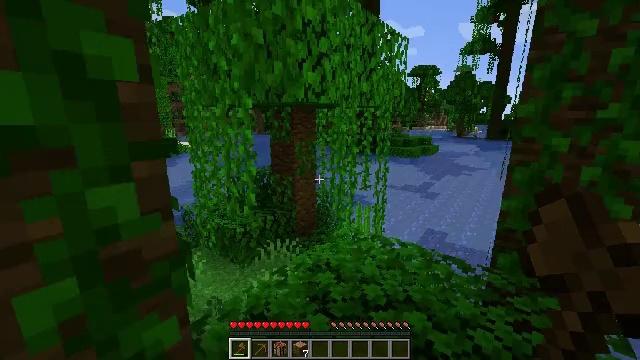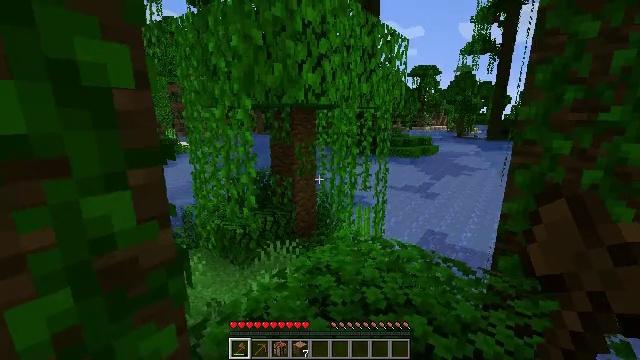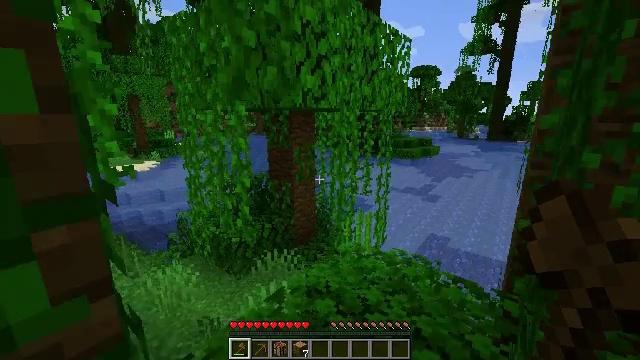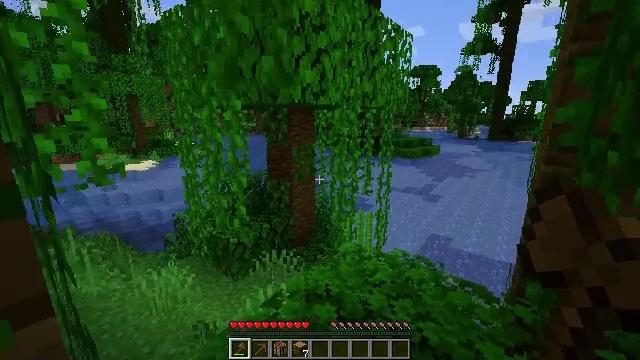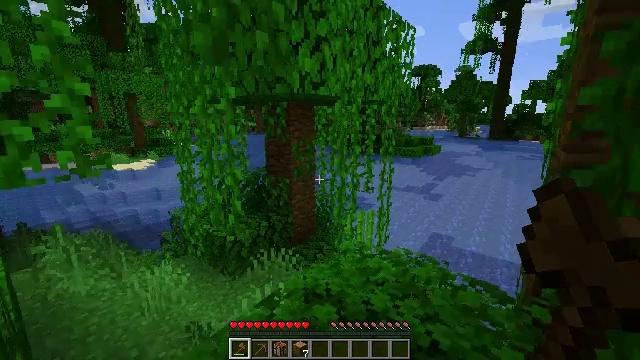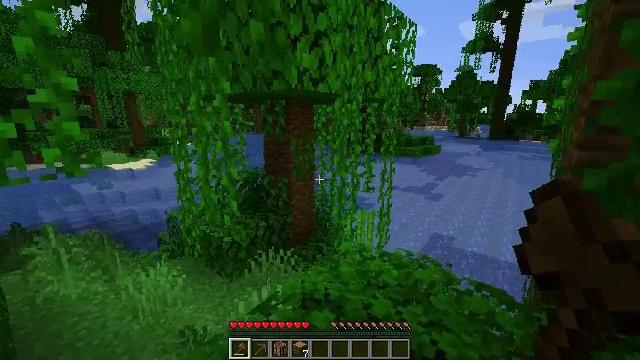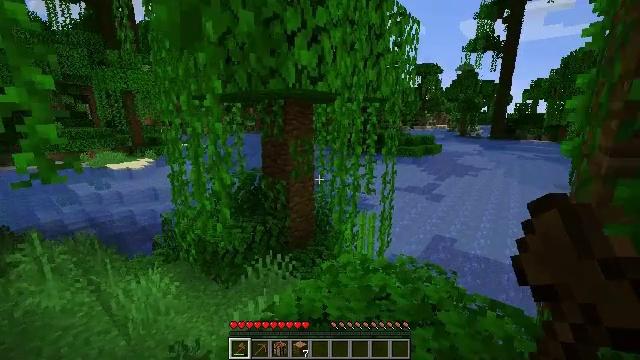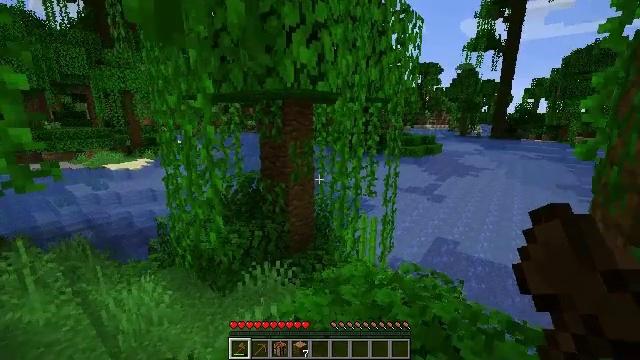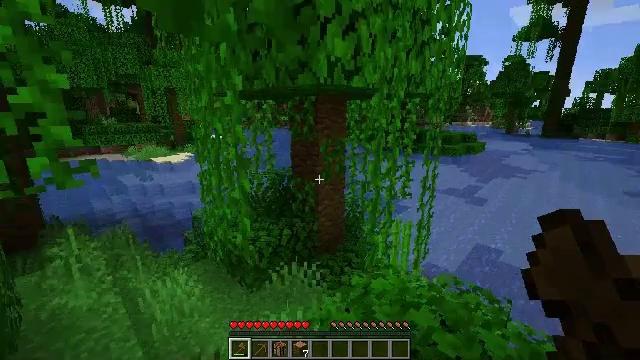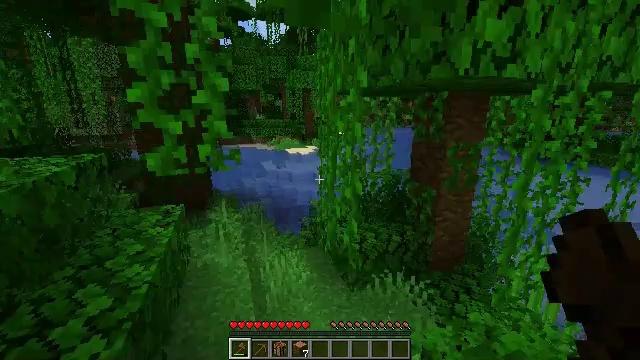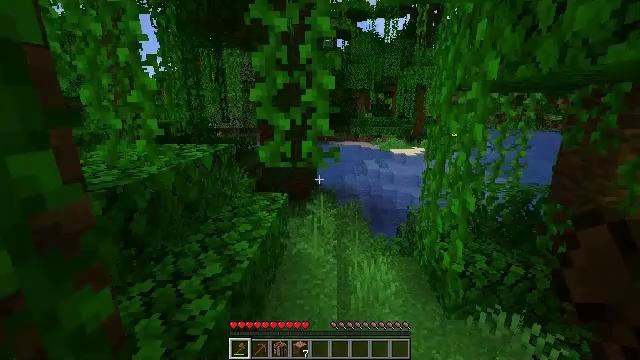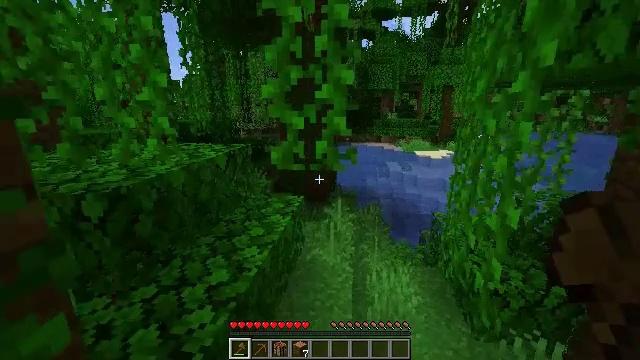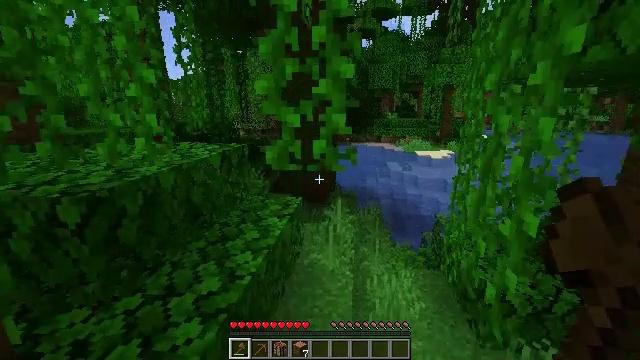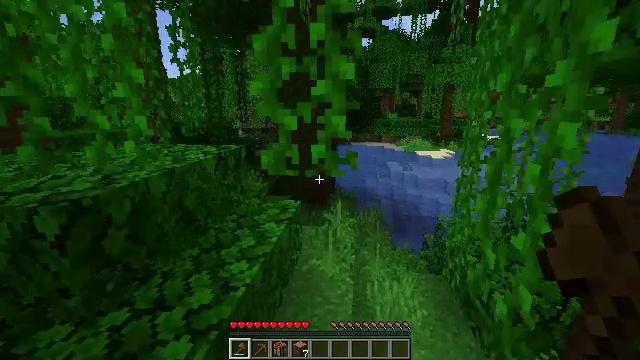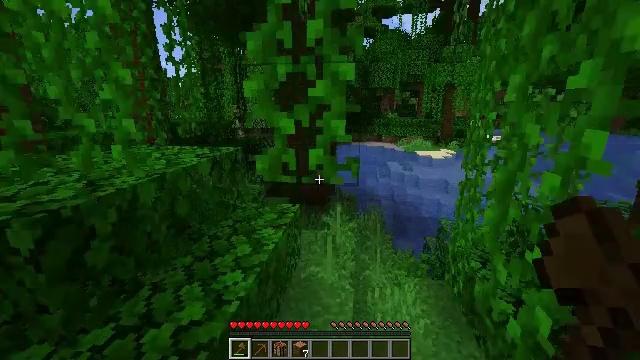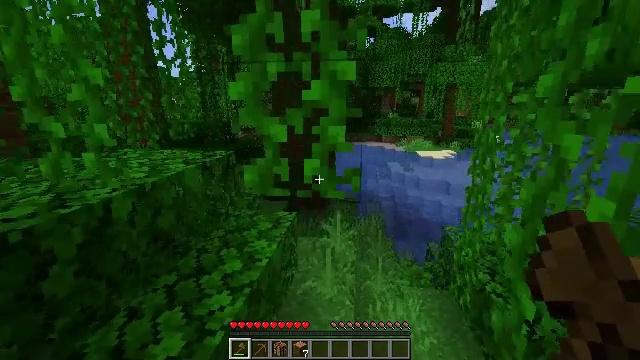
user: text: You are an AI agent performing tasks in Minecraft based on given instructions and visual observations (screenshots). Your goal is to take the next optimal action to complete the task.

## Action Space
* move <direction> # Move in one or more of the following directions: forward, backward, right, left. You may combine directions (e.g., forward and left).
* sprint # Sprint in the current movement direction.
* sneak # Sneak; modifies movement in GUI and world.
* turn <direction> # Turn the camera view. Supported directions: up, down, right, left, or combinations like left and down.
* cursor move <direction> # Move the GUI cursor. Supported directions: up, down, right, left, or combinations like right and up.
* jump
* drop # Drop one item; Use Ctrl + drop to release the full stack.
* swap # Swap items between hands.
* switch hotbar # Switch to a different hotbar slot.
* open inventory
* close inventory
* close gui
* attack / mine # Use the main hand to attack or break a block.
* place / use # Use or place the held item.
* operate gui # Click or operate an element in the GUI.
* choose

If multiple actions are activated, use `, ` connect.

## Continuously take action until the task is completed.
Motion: motion action
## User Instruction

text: Mine the grass in the plains.
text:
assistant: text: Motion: move forward
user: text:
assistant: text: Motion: move forward
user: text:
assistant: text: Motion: move forward
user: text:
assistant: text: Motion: move forward
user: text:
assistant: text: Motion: move forward
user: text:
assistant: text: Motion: move forward
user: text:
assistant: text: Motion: move forward
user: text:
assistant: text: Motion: move forward, turn left
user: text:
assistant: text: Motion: move forward, turn left
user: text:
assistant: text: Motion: move forward, turn left
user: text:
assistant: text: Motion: move forward, turn left
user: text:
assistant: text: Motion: move forward
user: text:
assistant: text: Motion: move forward
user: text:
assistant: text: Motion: move forward
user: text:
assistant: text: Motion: move forward
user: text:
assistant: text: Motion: move forward and move right
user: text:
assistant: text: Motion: move forward and move right
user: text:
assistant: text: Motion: move forward and move right
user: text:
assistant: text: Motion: move forward and move right
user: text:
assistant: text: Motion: move forward and move right
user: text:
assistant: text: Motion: move forward, turn right and up
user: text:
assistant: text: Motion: move forward
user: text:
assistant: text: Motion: move forward
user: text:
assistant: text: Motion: move forward
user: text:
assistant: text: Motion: move forward
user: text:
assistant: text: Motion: move forward
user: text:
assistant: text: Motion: move forward
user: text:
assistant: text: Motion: move forward
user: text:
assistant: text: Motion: move forward
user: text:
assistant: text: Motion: move forward